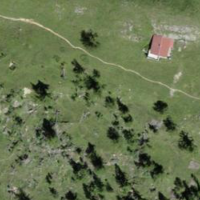
EUNIS habitat code: 23
Species observed at this site:
Plantago media